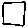
Label: square